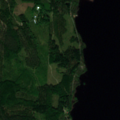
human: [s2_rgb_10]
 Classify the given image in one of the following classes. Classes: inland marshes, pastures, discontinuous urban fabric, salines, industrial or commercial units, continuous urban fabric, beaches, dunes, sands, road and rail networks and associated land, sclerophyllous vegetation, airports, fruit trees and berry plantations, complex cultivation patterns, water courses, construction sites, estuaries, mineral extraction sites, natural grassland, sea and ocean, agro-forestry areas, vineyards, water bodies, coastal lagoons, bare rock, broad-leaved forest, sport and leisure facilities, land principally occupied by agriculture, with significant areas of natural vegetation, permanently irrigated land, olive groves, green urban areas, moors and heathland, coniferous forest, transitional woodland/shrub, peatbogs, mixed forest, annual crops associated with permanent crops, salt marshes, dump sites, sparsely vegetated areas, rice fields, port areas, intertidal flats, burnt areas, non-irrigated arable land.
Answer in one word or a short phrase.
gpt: coniferous forest, mixed forest, water bodies